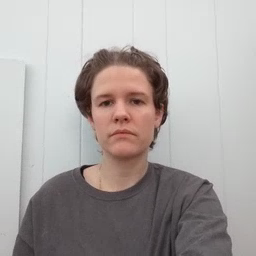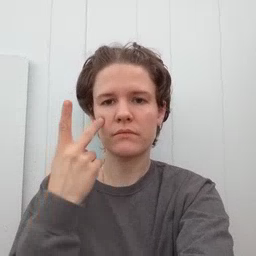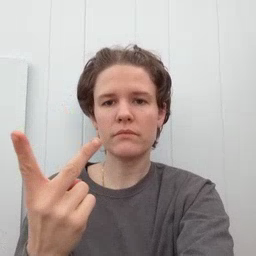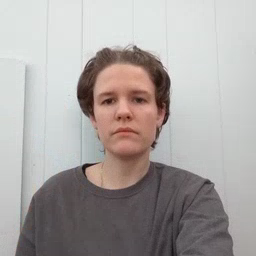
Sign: see